Question: Given the following four-coloring problem graph, where part of the region has been pre-colored, how many coloring combinations are there for the remaining region?
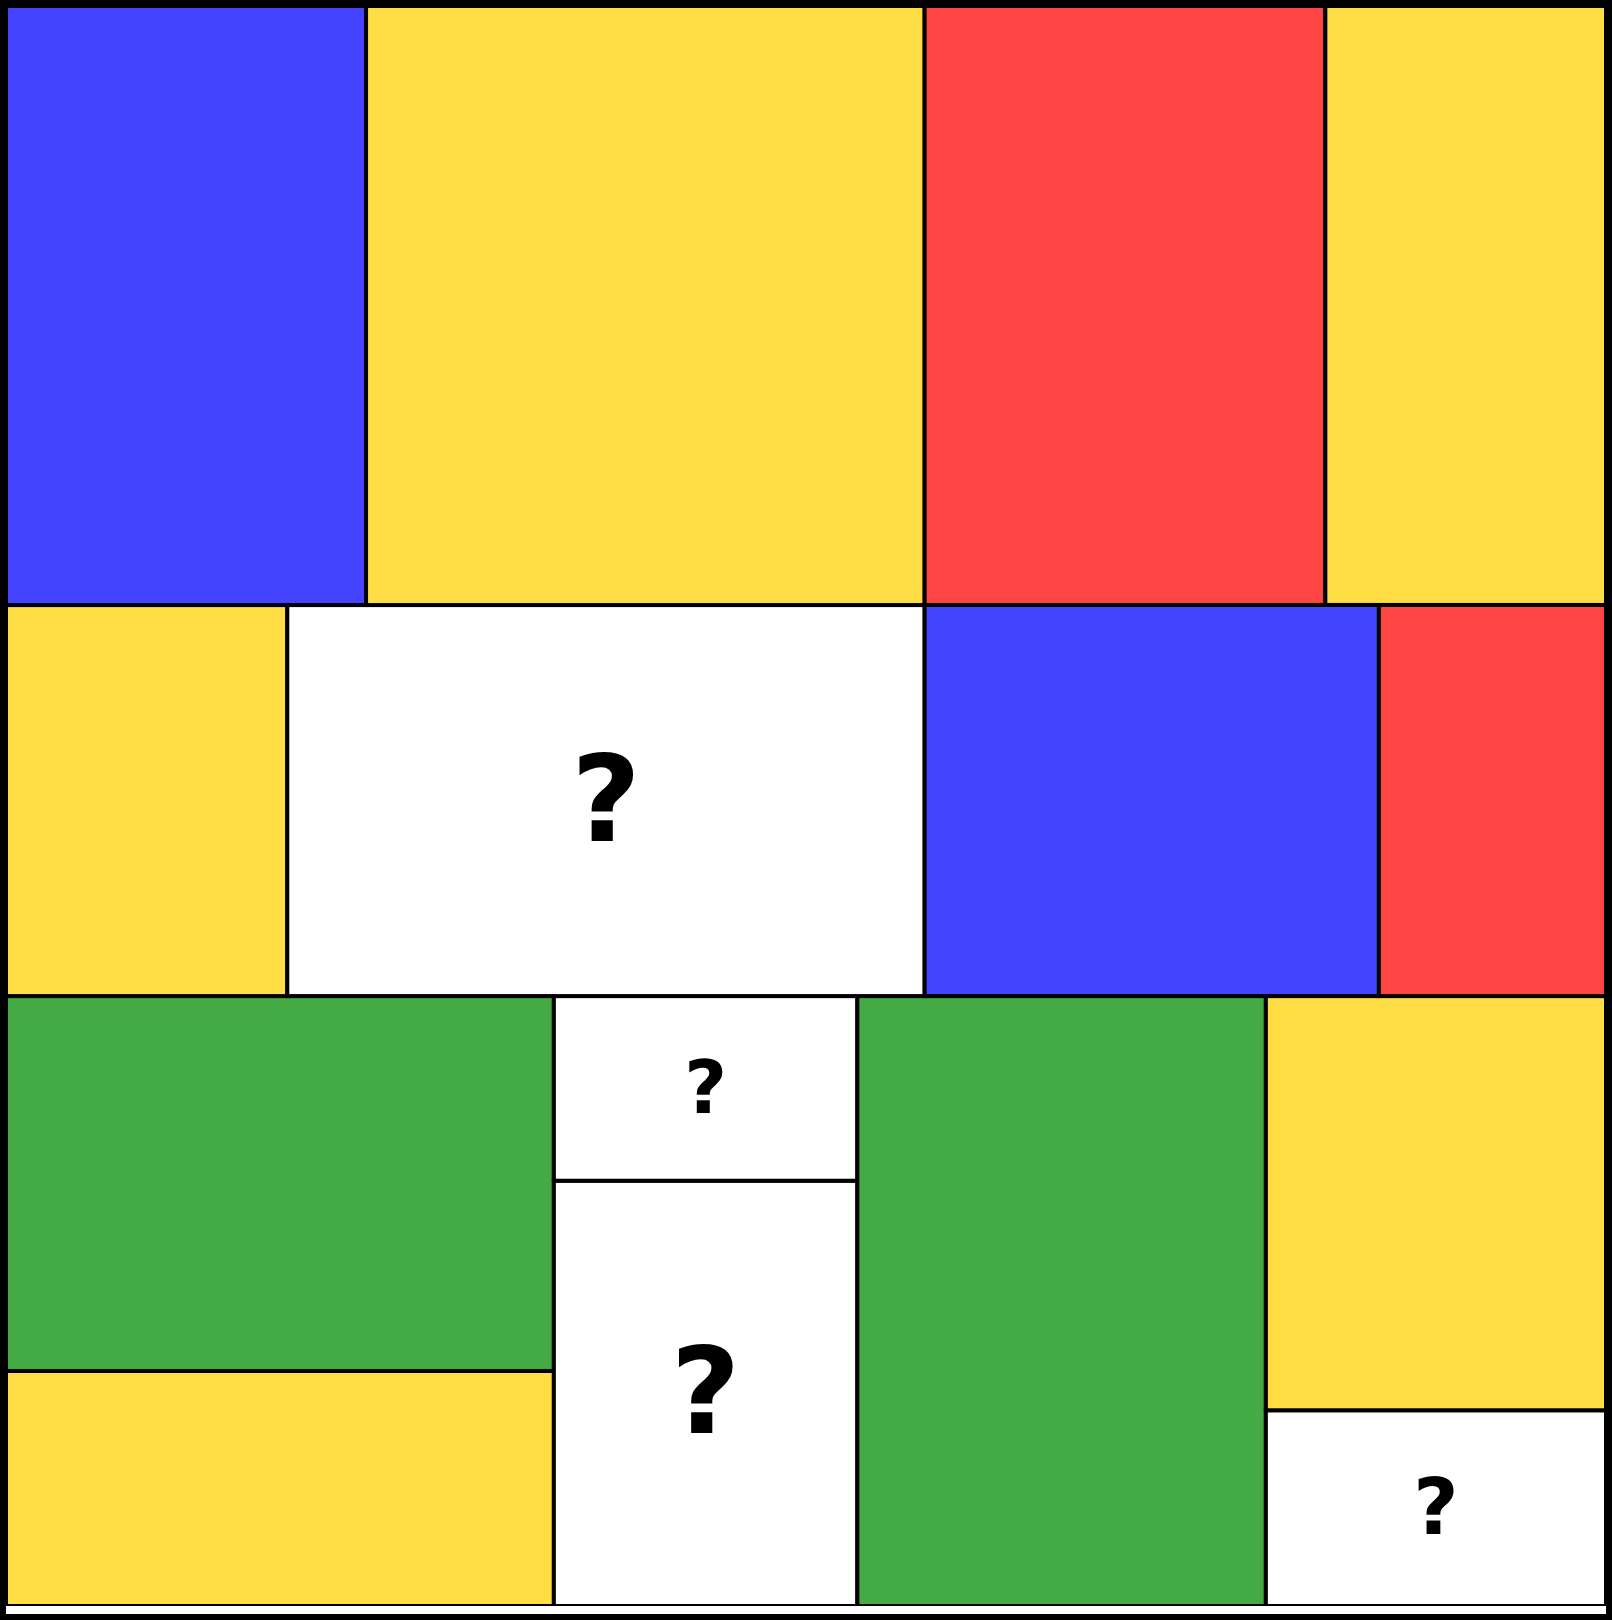
Answer: 6